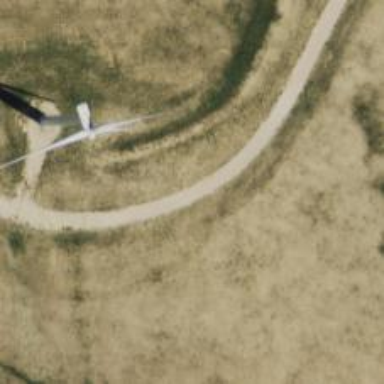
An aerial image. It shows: Road leading to wind farm area designated for service vehicles.